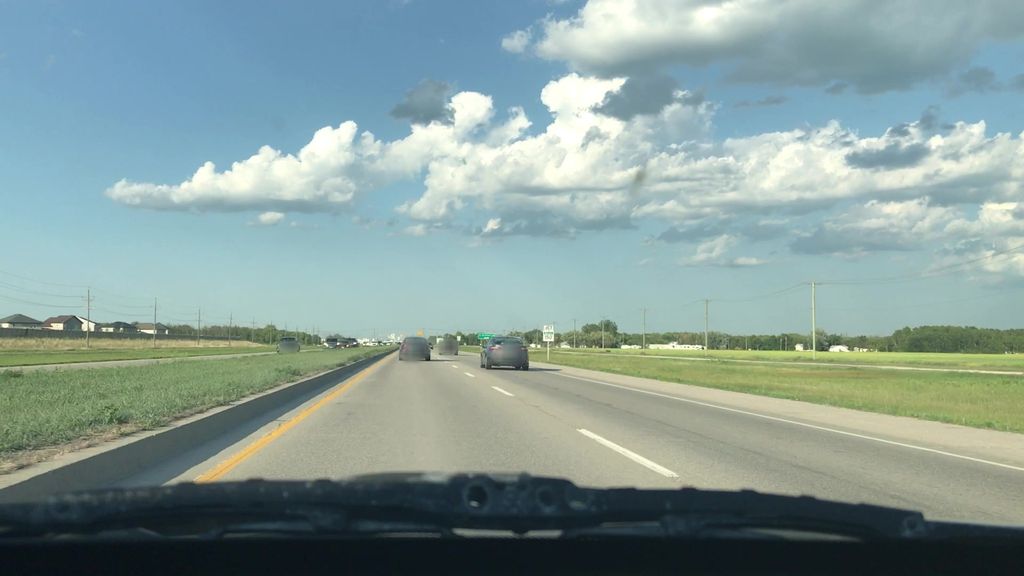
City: winnipeg